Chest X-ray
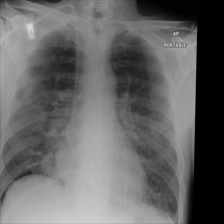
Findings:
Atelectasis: negative
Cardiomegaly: negative
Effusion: positive
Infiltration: positive
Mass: positive
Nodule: negative
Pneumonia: negative
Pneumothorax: negative
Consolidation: positive
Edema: positive
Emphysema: negative
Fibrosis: negative
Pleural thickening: negative
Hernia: negative